Interaction volume radius: 10 \u00c5
Interaction volume height: 15 \u00c5
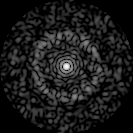
Disorder parameter: 0.8465